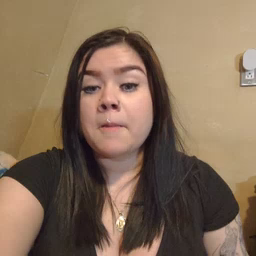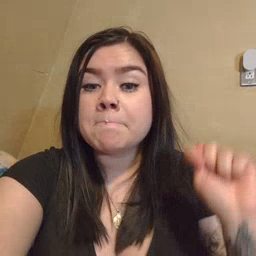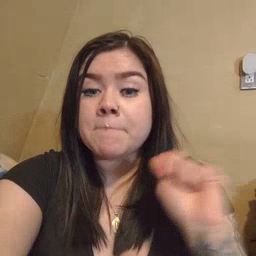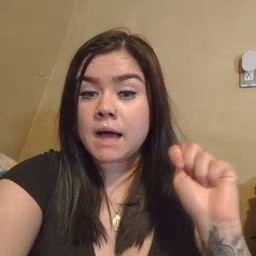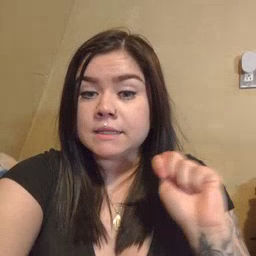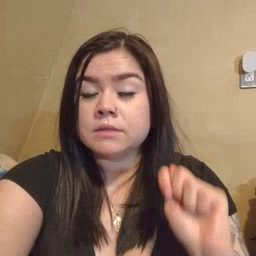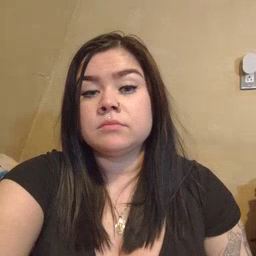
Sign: potty